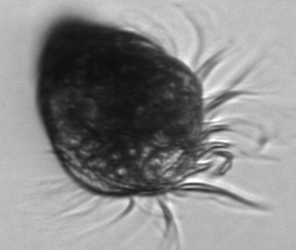
Label: Laboea_strobila